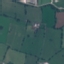
Label: Pasture